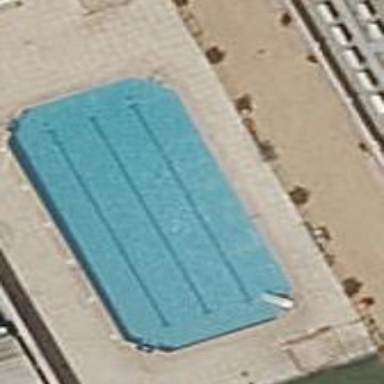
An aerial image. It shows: Swimming pool located in leisure land.